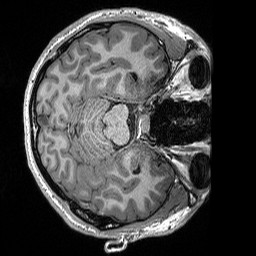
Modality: T1w
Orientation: axial
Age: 19
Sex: male
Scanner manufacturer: siemens
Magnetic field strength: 3 T
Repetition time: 2.3 s
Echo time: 0.00298 s